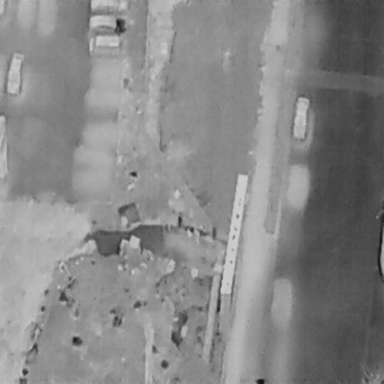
There are five Cars in the infrared image.